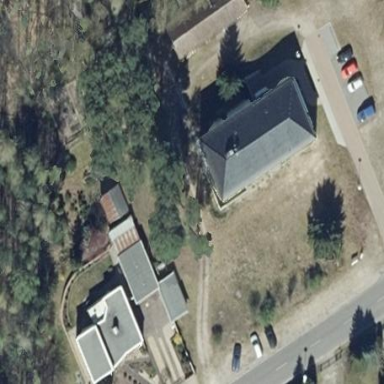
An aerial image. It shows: Yellow house with hipped roof oriented along black-colored roof.